Field crop: maize
Growth stage: 2
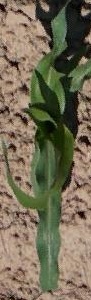
Species: maize